Field crop: maize
Growth stage: 2
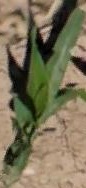
Species: maize